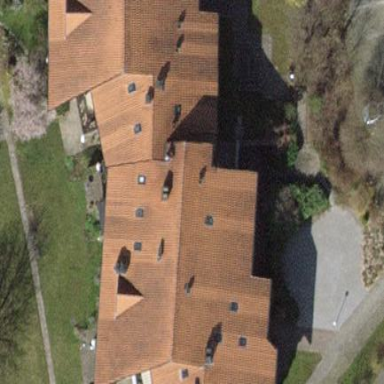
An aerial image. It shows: Gabled roof on building that houses apartments.